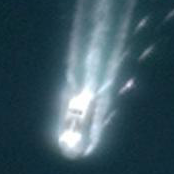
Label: civil